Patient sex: F
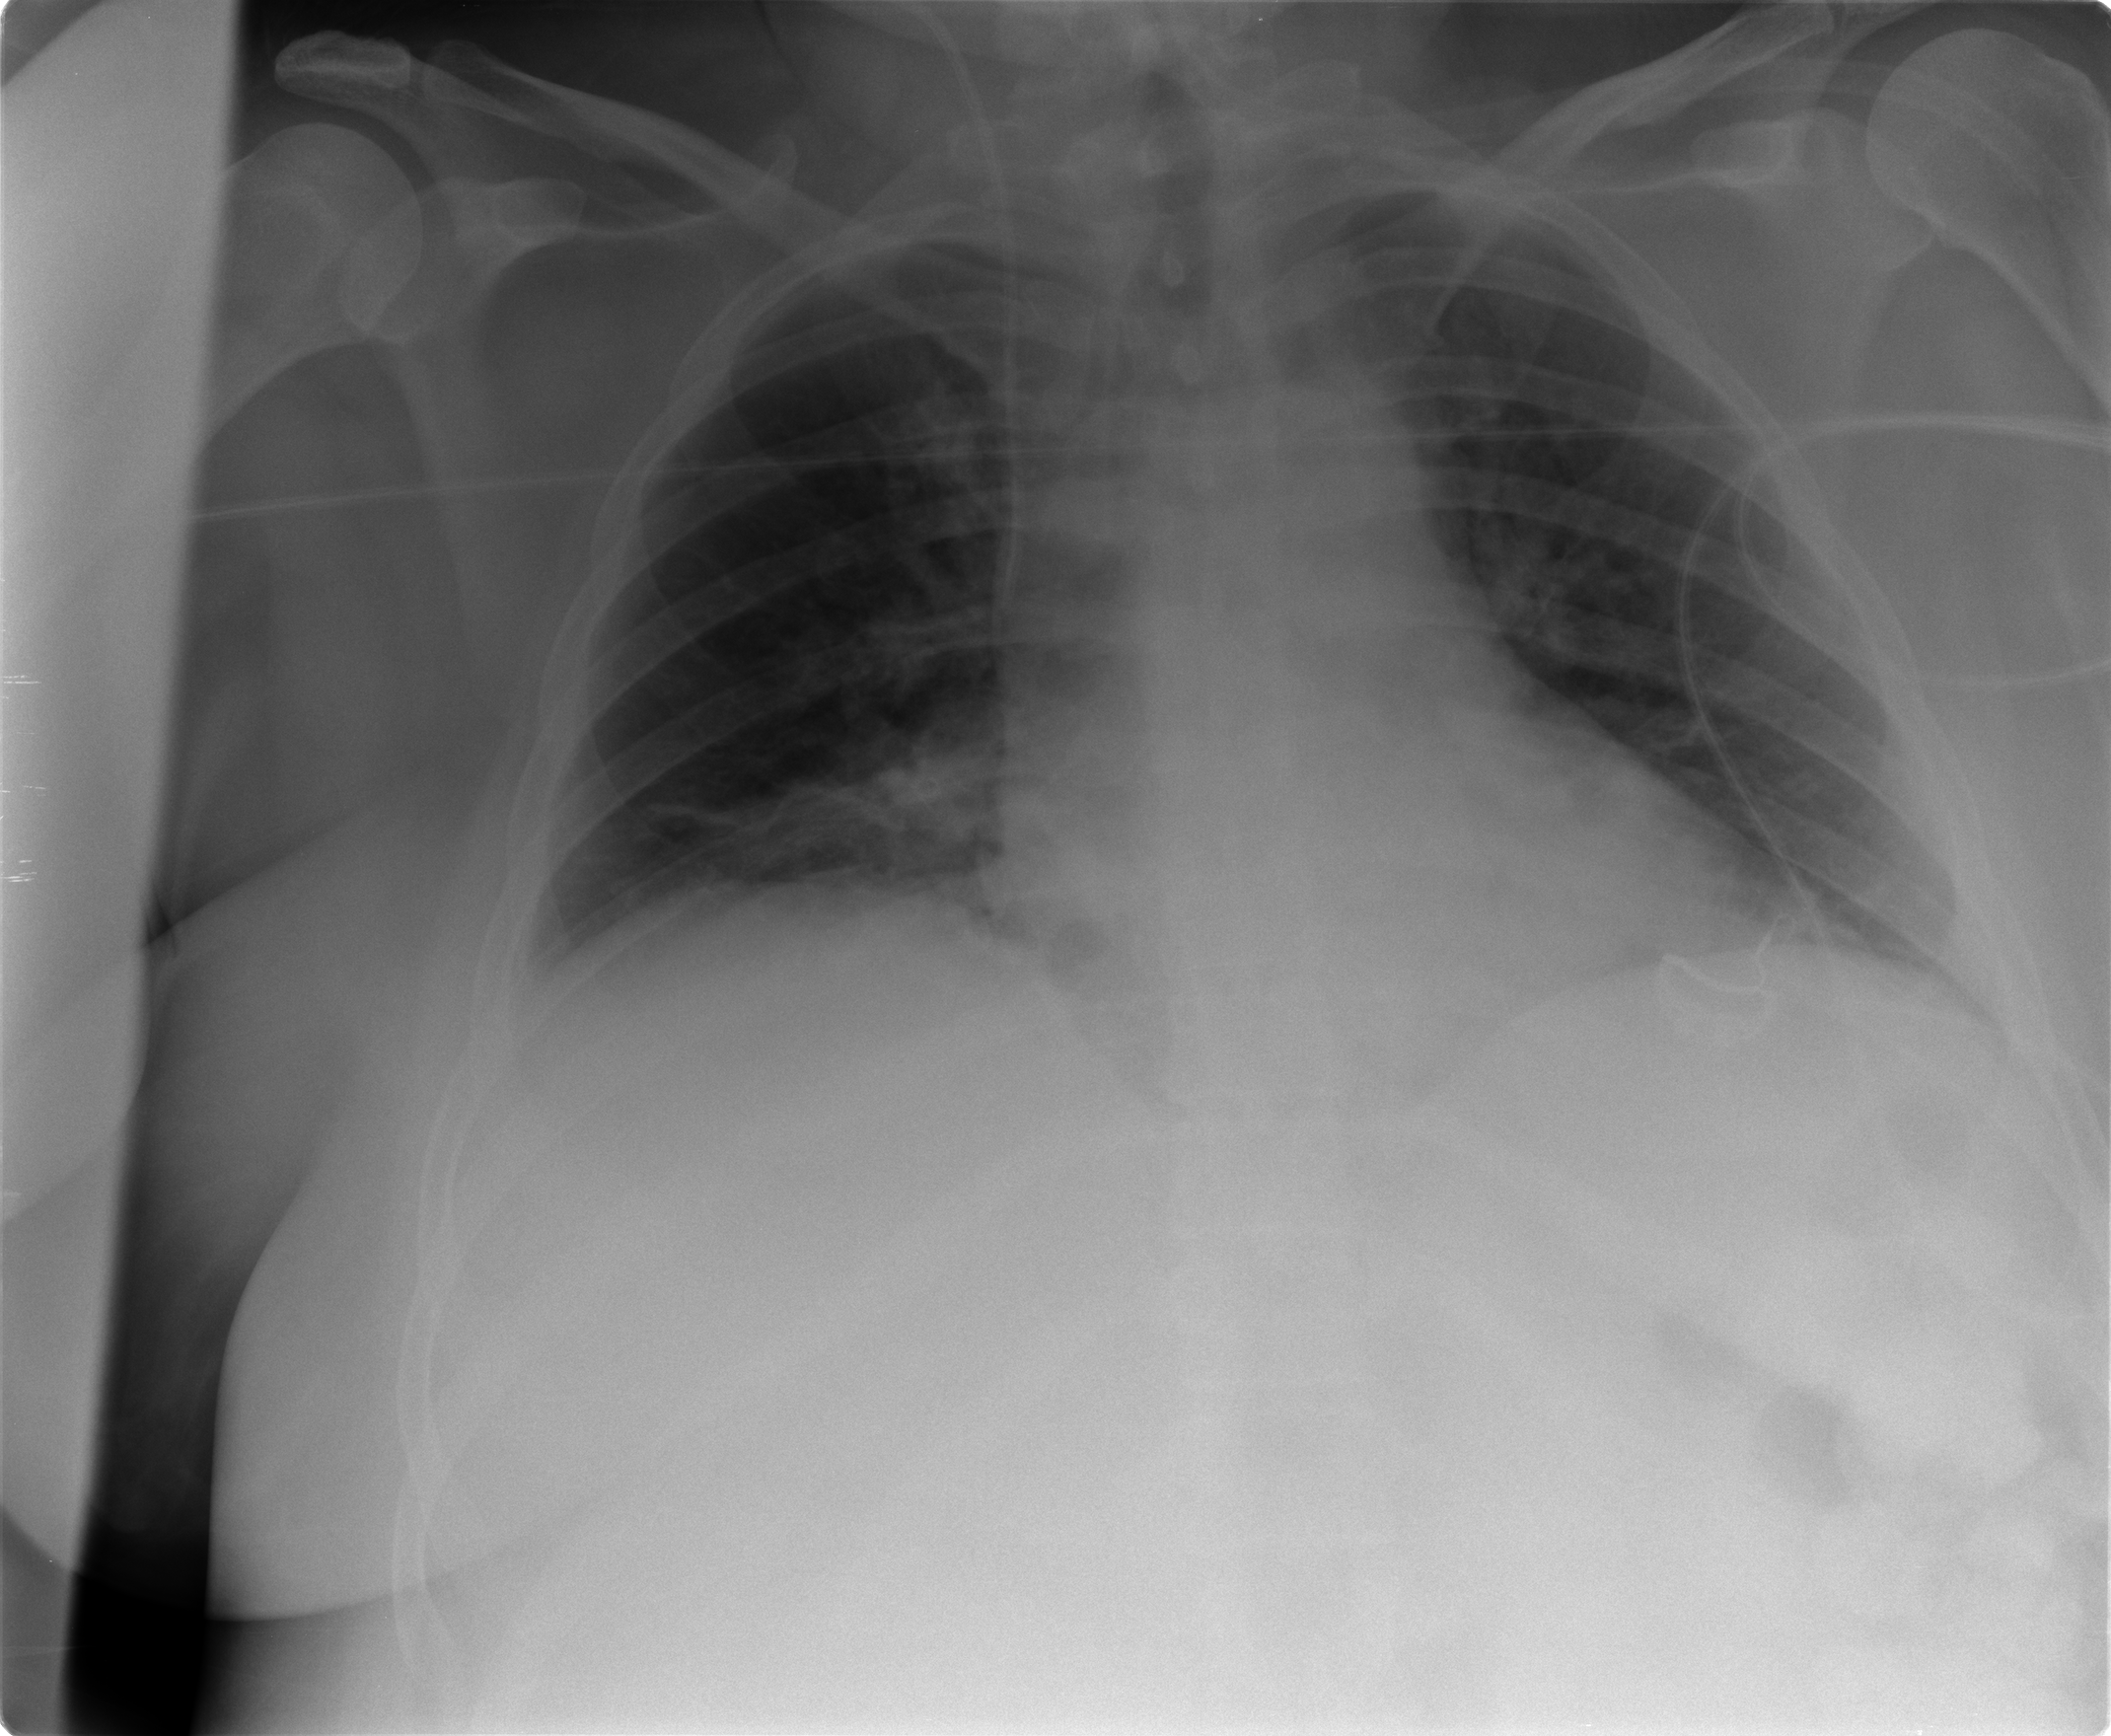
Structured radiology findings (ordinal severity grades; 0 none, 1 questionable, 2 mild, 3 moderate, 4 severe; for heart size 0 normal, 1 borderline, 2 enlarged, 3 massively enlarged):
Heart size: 0
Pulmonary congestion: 0
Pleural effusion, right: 0
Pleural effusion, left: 0
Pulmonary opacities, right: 0
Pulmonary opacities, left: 0
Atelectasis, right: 2
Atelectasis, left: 1